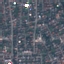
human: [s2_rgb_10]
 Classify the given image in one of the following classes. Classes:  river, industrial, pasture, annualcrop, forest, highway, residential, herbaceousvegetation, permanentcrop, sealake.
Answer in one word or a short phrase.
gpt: Residential